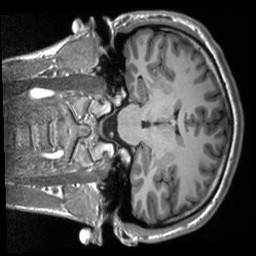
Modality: T1w
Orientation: coronal
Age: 27
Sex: male
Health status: healthy
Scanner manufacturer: siemens
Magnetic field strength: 3 T
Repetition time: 2.53 s
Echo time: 0.00219 s